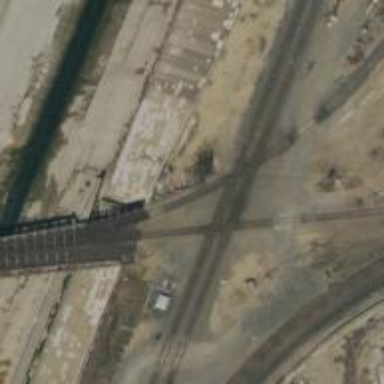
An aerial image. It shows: Railway crossing.